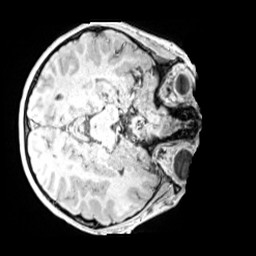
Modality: MP2RAGE
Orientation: axial
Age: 9
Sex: male
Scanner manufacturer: siemens
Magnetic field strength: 3 T
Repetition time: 4 s
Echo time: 0.00299 s